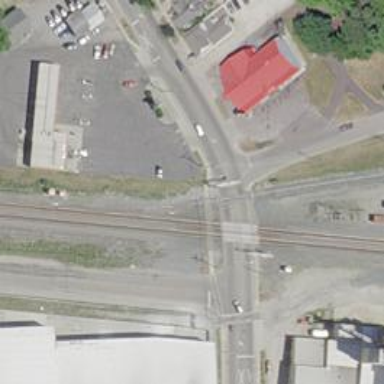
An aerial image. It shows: Railway crossing.